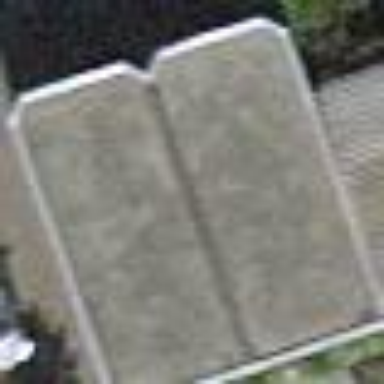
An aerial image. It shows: Garage.